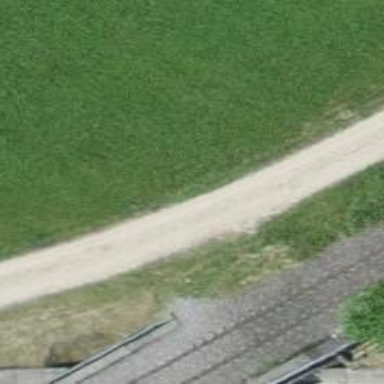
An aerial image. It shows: Gravel track with grade3 tracktype used for agricultural purposes.